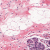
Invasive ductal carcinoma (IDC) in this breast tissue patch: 0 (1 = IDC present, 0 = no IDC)